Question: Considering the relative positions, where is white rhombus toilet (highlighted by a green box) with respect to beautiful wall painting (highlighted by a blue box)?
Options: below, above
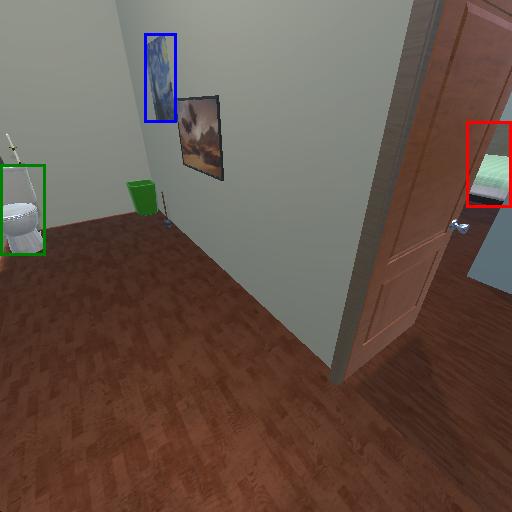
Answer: below